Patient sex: M
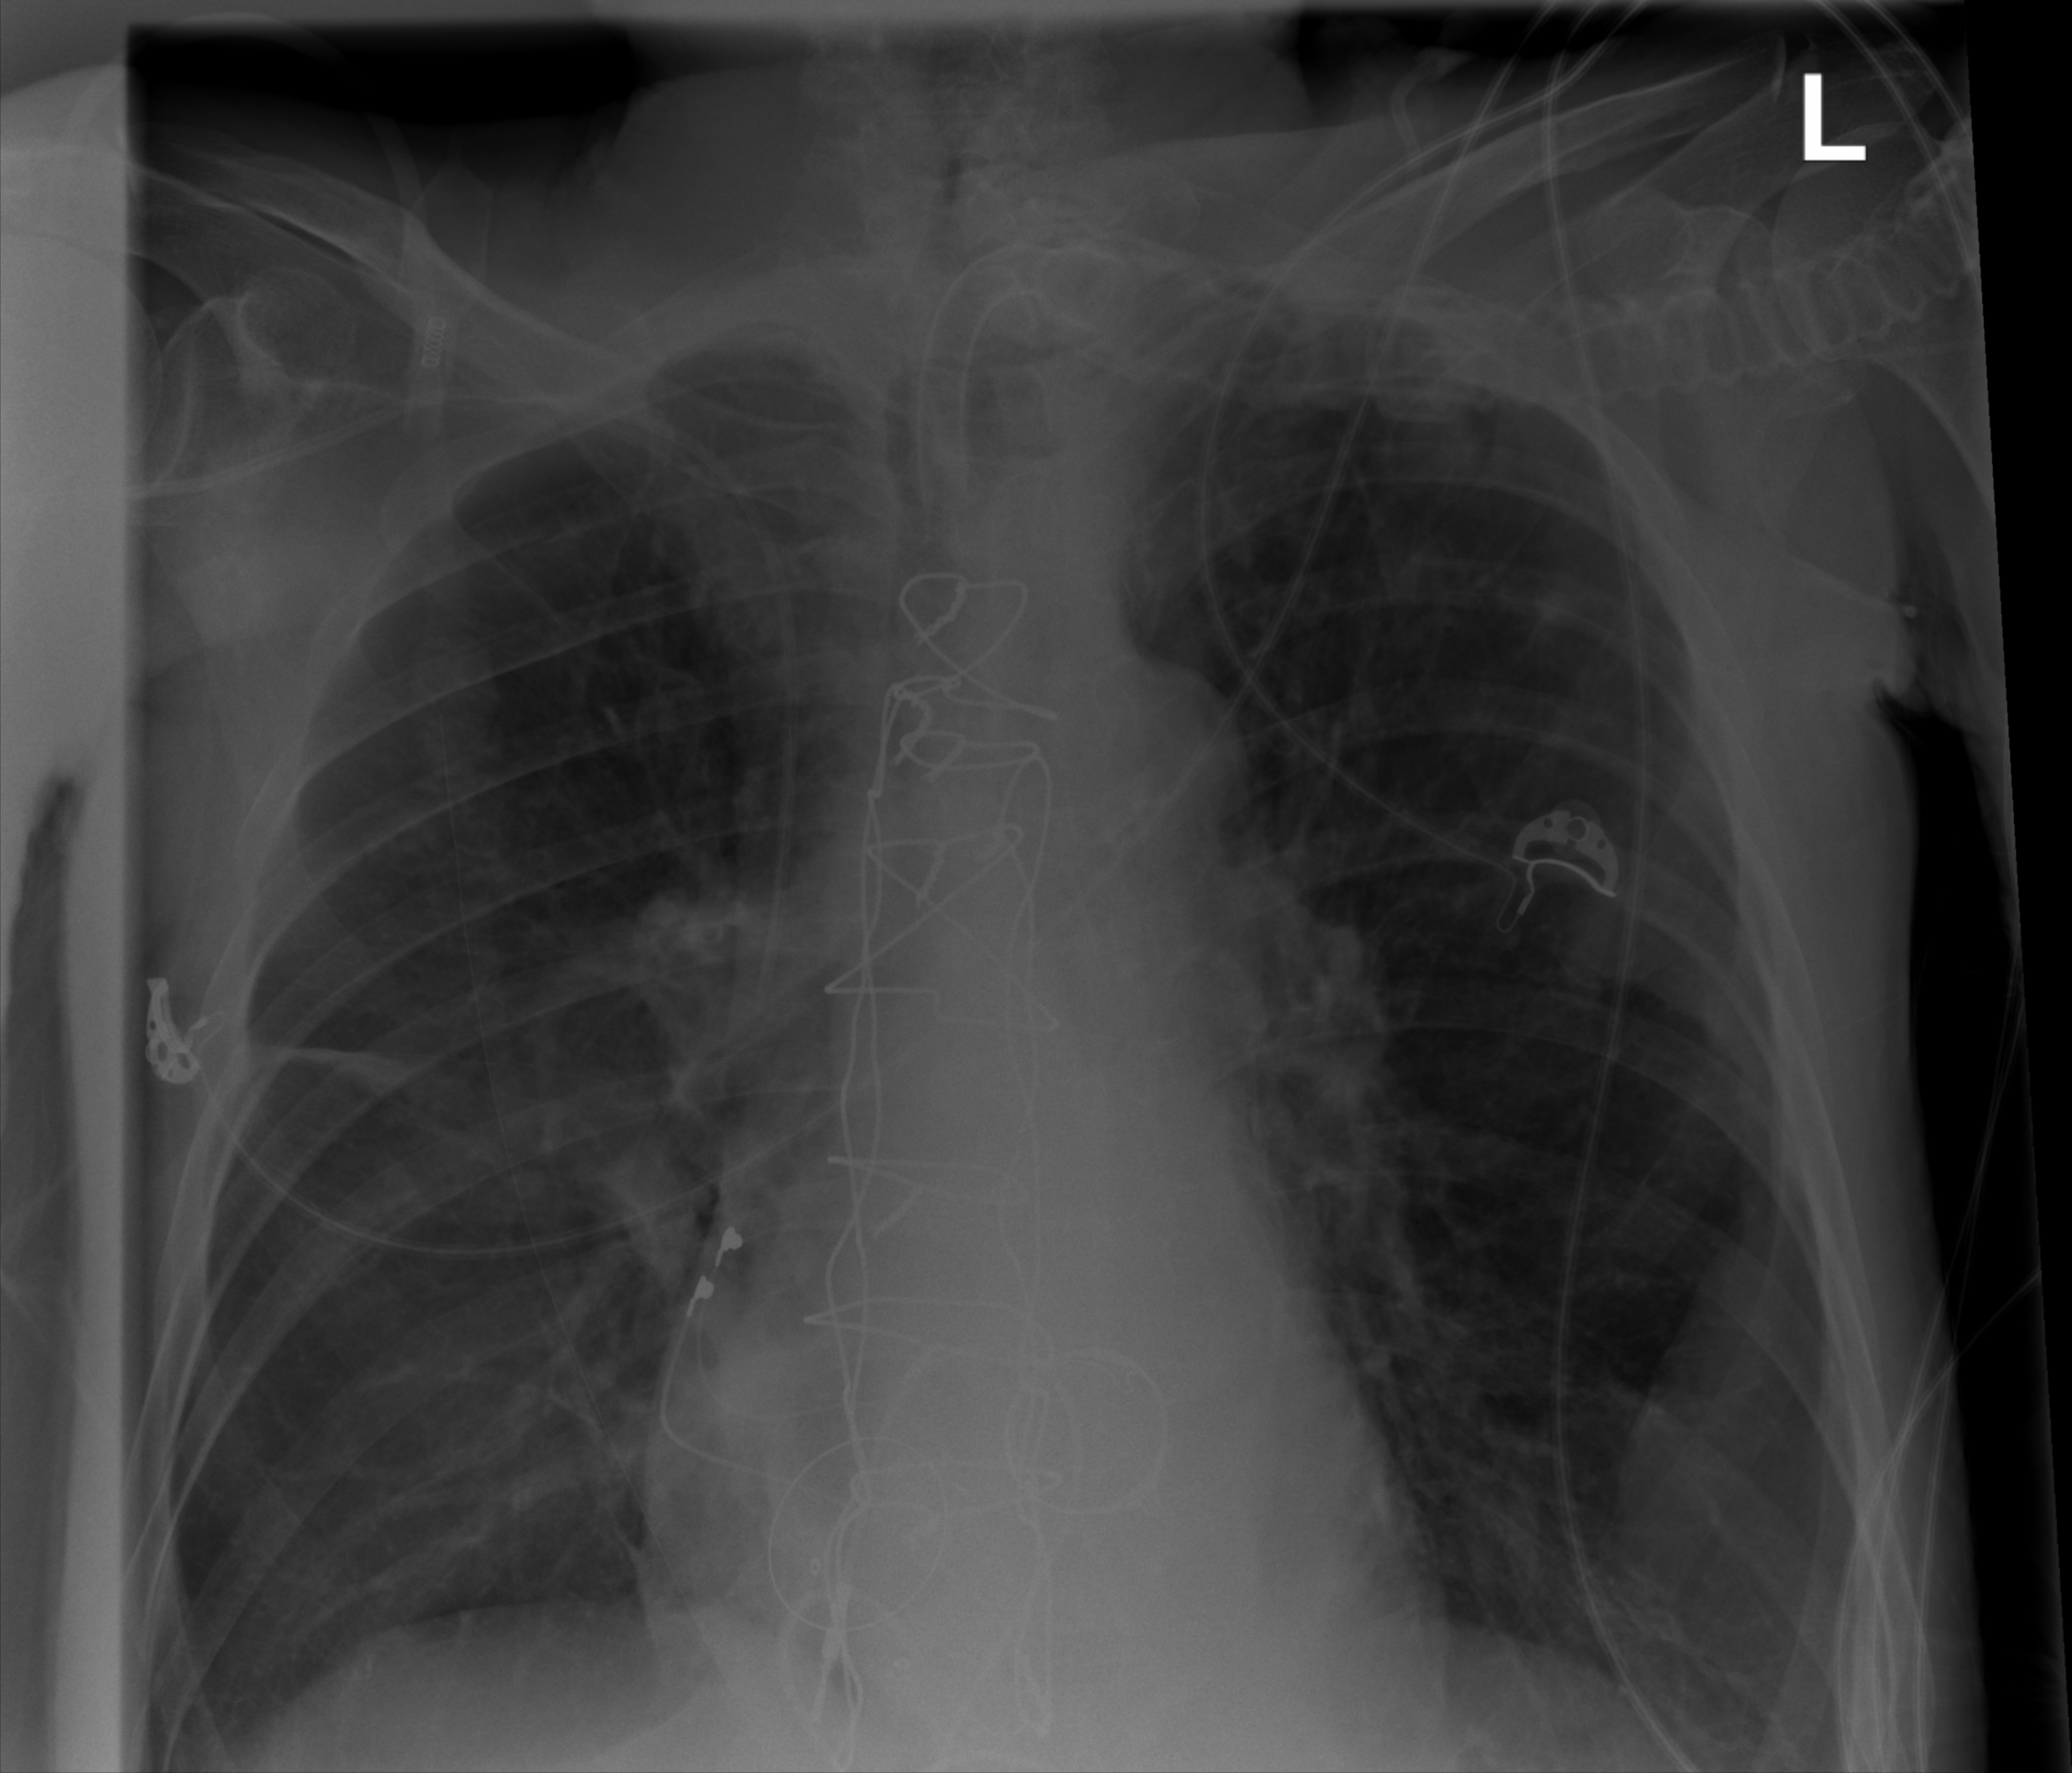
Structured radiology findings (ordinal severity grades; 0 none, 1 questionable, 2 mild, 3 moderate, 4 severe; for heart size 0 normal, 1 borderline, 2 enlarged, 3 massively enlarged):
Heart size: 0
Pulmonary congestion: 0
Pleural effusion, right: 2
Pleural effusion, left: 2
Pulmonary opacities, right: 0
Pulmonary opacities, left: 0
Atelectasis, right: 2
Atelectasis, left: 2